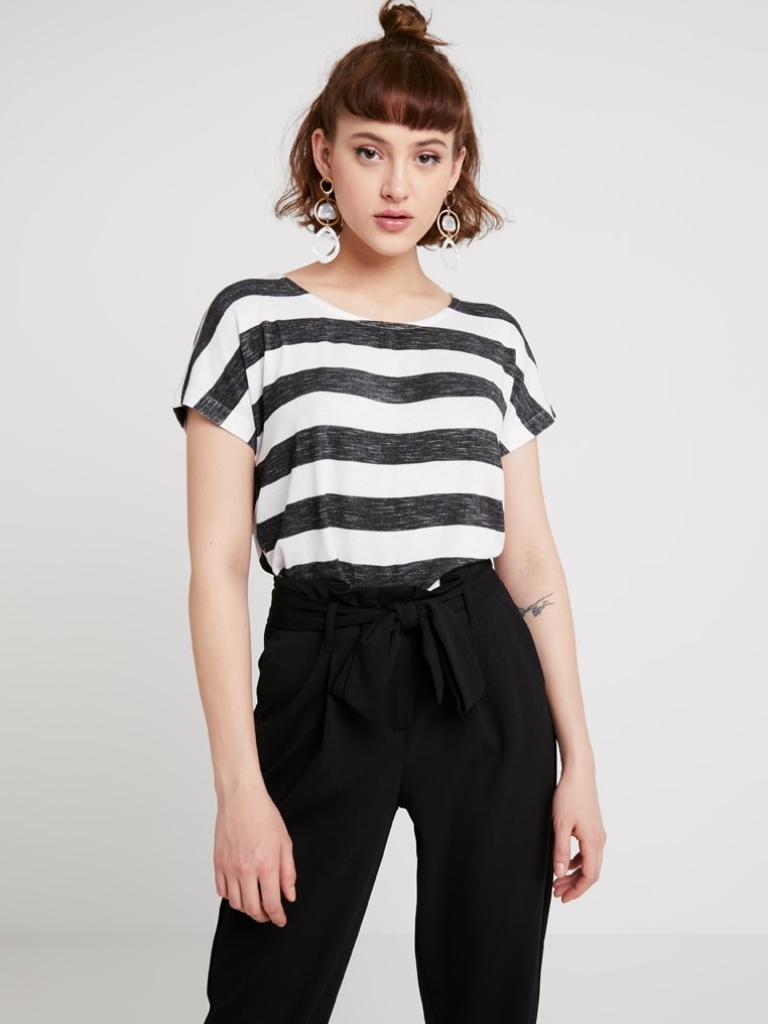
cotton relaxed short sleeve hip length French Tucked crew t-shirt